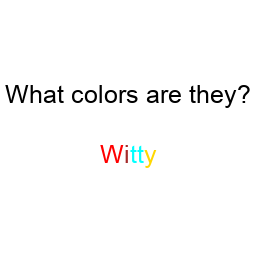
Color: red, brown, cyan, cyan, gold
Background color: white
Question text color: black